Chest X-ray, AP view. Patient: 45 years old, sex M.
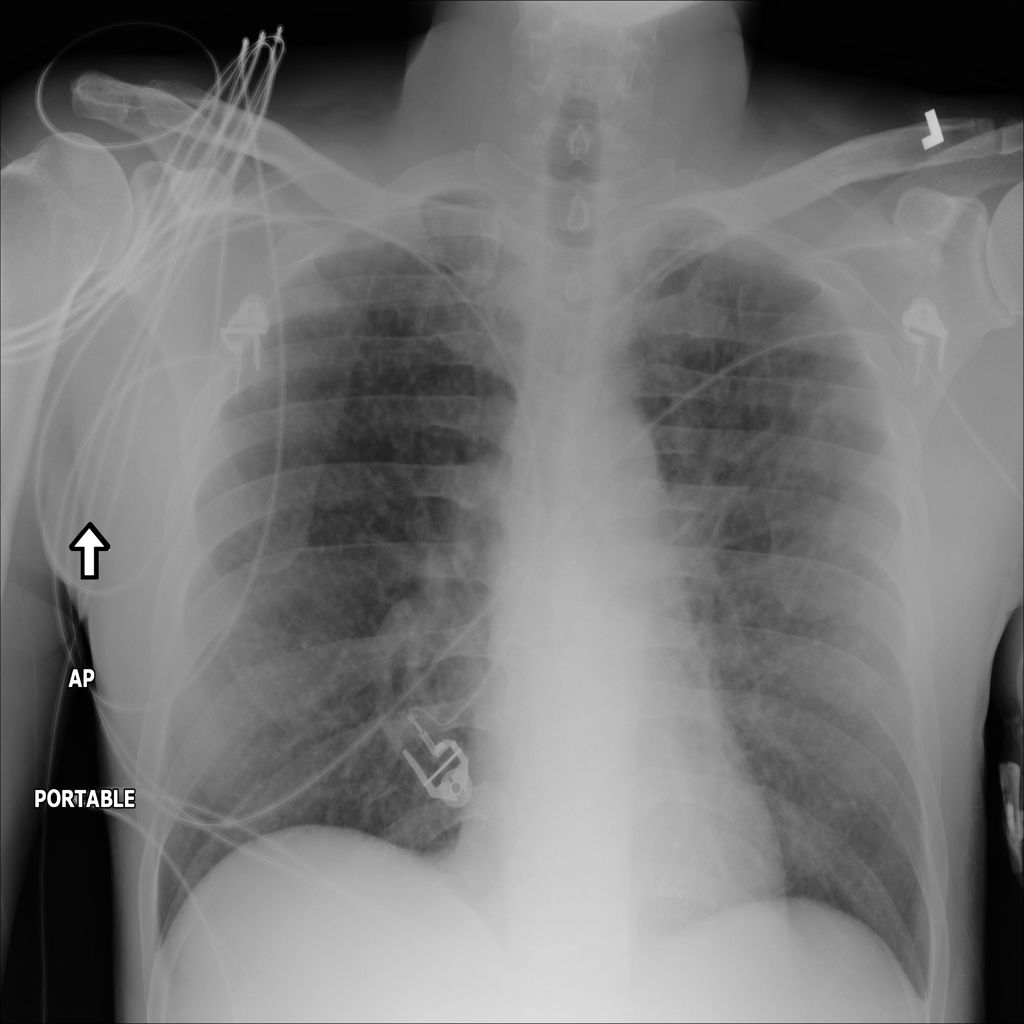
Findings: No Finding